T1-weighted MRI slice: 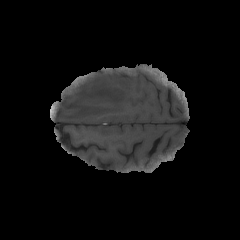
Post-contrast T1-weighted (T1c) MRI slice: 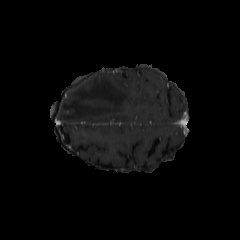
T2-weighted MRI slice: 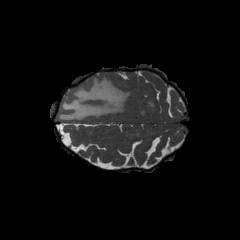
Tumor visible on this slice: yes